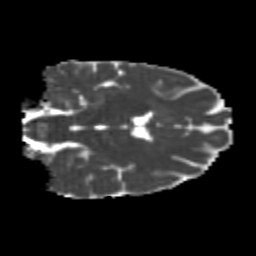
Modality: MD
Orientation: coronal
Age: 22
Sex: female
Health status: healthy
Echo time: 0.074 s